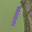
Label: 1